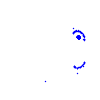
Particle: kaon